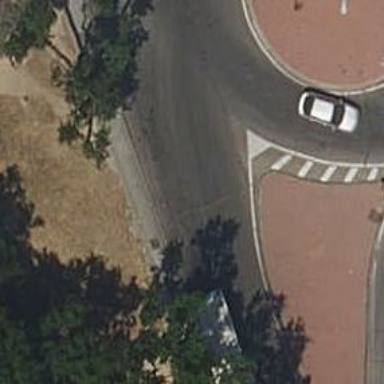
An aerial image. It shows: Smooth asphalt road in residential area.